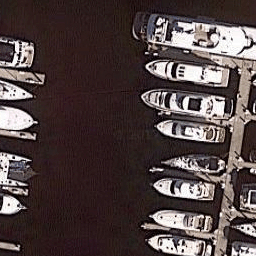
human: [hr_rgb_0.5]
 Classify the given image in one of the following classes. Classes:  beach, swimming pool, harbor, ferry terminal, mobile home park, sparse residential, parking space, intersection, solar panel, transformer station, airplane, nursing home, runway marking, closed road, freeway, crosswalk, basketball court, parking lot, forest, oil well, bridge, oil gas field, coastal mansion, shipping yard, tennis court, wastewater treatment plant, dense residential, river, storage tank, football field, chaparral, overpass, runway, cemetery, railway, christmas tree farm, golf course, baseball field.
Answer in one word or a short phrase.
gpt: harbor